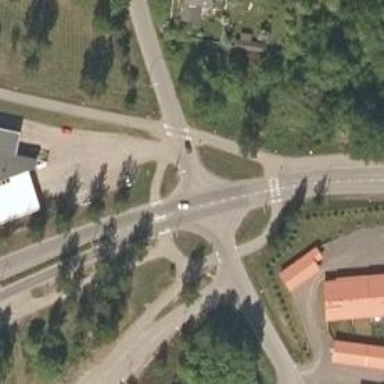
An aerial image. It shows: Asphalt cycleway featuring zebra crossing. The crossing is uncontrolled.